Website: bh-photo
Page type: address-validator
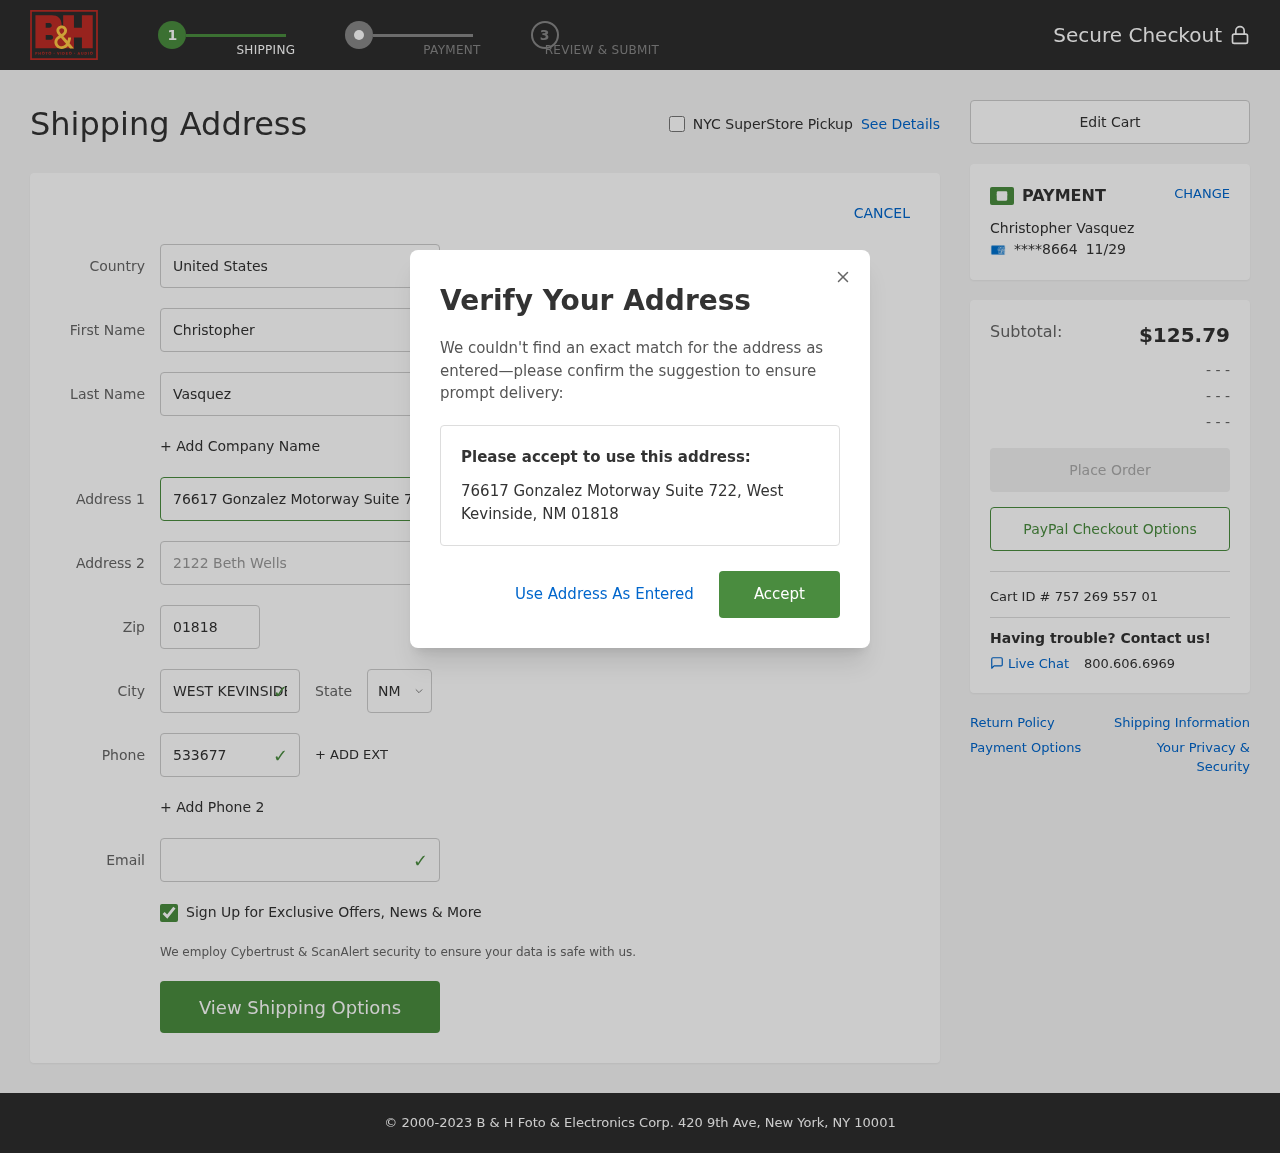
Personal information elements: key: PII_CARD_EXPIRY
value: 11/29
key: PII_CARD_LAST4
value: ****8664
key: PII_CITY
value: West Kevinside
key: PII_COUNTRY
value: United States
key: PII_EMAIL
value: christopher_vasquez@gmail.com
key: PII_FIRSTNAME
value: Christopher
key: PII_FULLNAME
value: Christopher Vasquez
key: PII_LASTNAME
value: Vasquez
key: PII_PHONE
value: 5336773053
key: PII_POSTCODE
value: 01818
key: PII_STATE_ABBR
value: NM
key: PII_STREET
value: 76617 Gonzalez Motorway Suite 722
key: PII_STREET2
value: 2122 Beth Wells
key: PII_CITY_STATE_ZIP
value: West Kevinside, NM 01818
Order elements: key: ORDER_SUBTOTAL
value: $125.79
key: ORDER_ID
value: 757 269 557 01